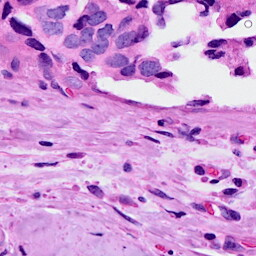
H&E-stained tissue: Breast